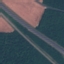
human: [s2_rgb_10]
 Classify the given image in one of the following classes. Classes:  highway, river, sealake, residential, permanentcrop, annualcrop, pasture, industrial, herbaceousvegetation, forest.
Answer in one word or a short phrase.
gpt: Highway